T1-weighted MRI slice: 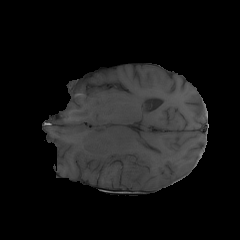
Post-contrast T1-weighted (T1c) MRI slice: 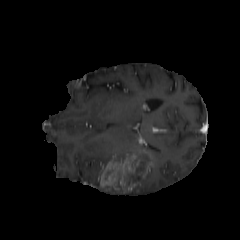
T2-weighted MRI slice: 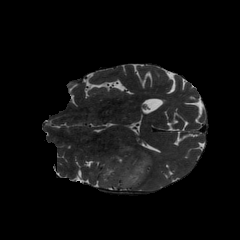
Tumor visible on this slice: yes